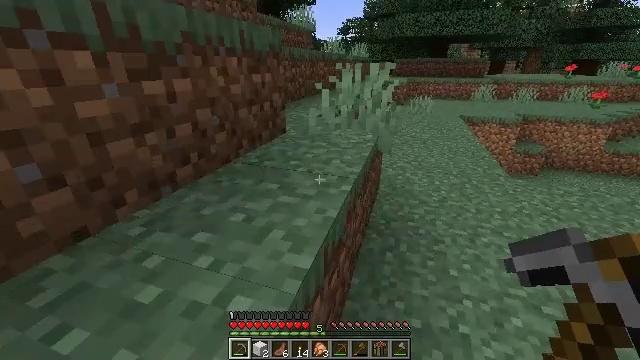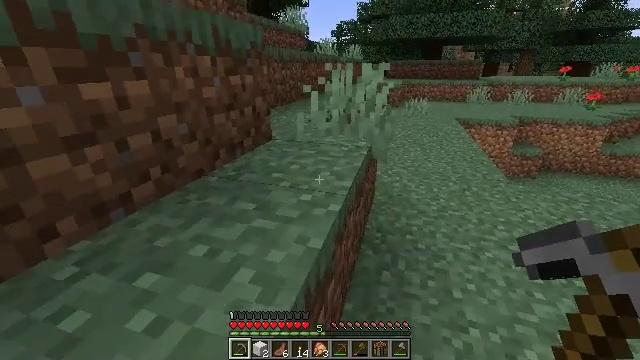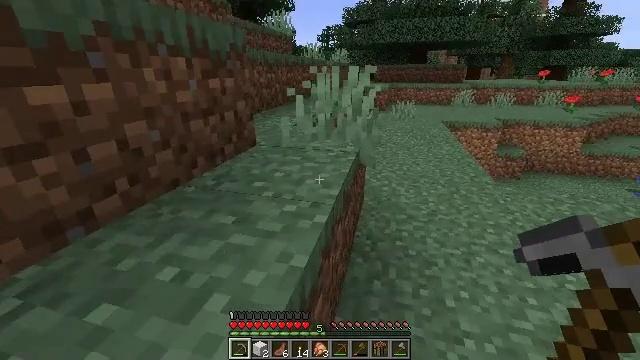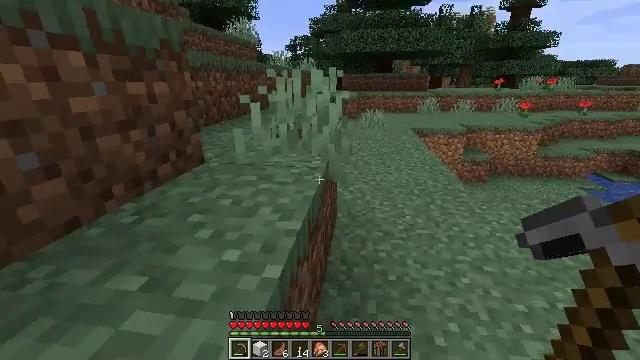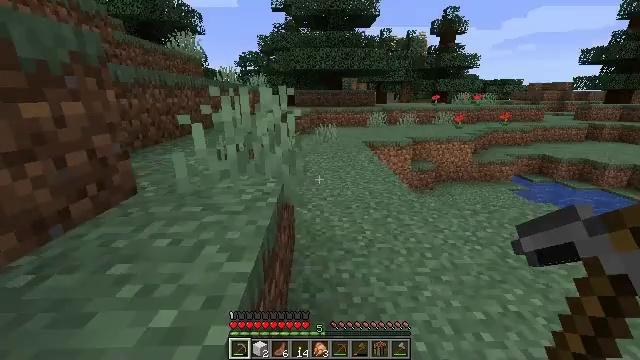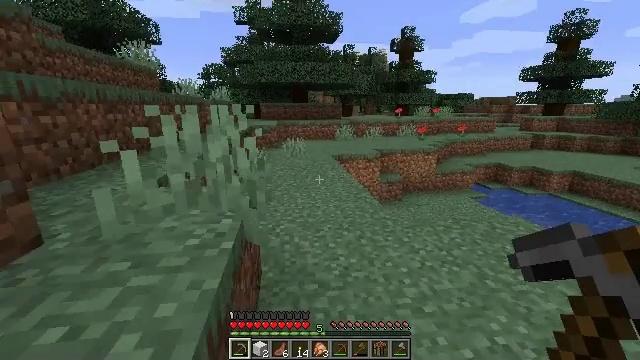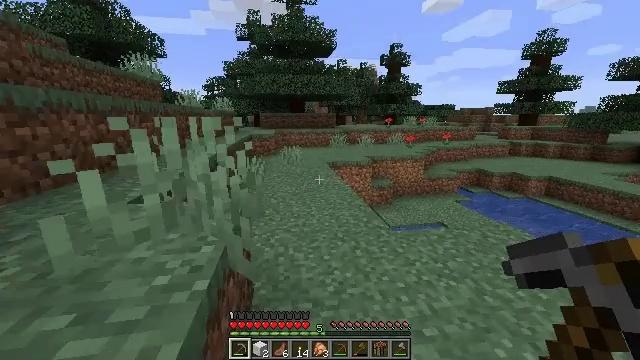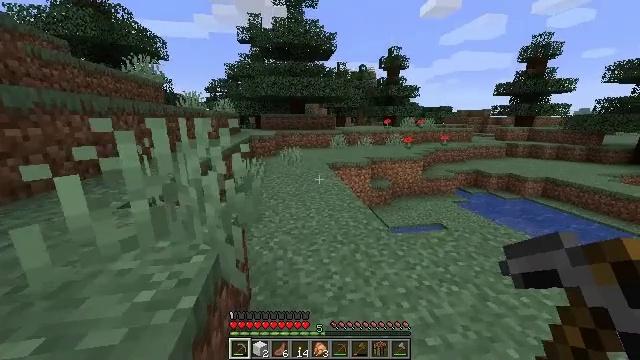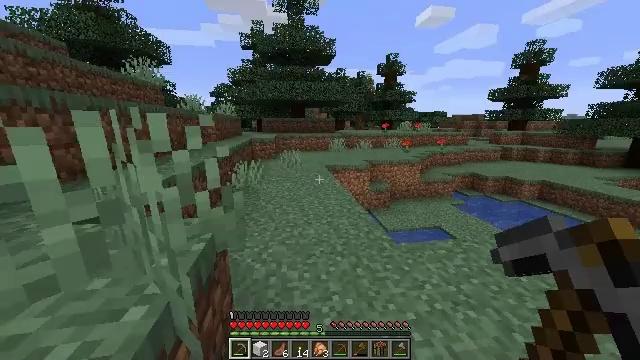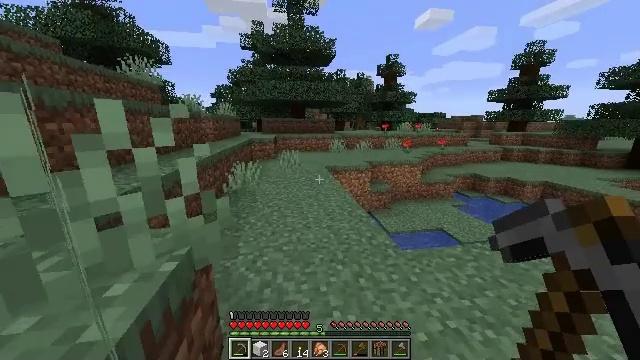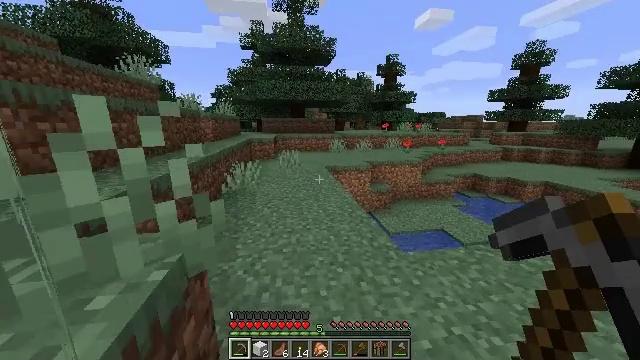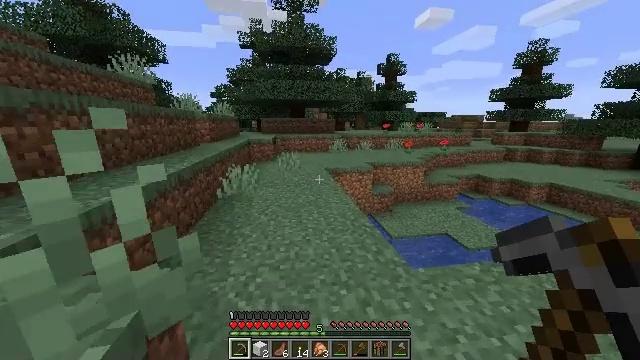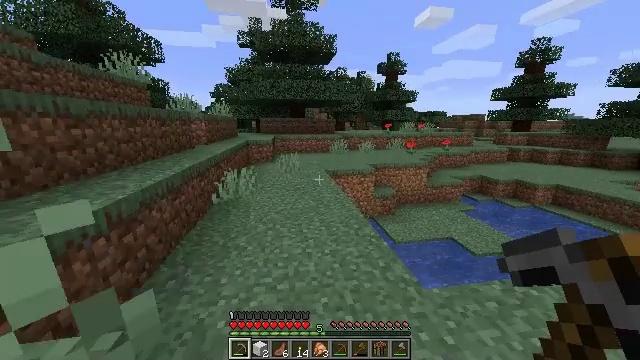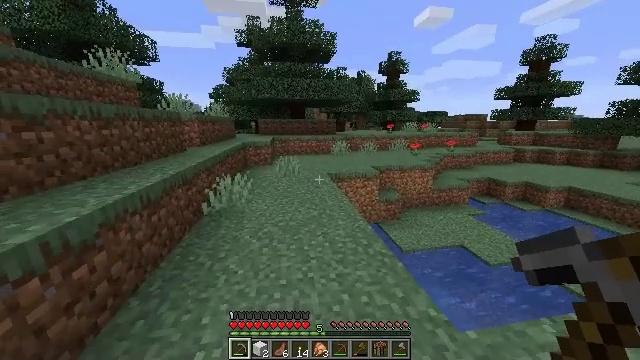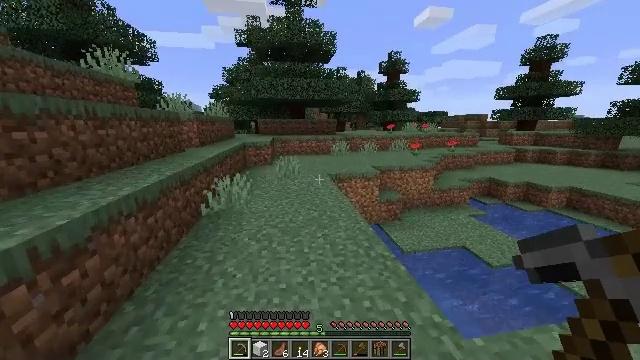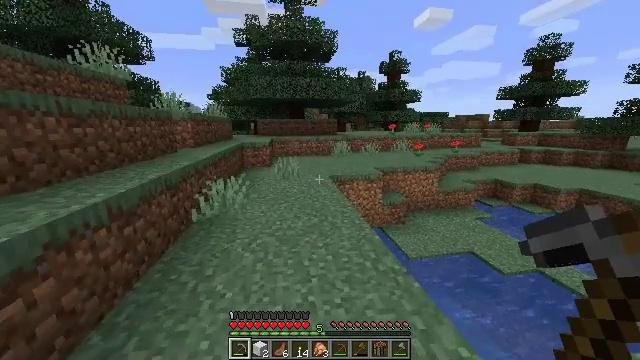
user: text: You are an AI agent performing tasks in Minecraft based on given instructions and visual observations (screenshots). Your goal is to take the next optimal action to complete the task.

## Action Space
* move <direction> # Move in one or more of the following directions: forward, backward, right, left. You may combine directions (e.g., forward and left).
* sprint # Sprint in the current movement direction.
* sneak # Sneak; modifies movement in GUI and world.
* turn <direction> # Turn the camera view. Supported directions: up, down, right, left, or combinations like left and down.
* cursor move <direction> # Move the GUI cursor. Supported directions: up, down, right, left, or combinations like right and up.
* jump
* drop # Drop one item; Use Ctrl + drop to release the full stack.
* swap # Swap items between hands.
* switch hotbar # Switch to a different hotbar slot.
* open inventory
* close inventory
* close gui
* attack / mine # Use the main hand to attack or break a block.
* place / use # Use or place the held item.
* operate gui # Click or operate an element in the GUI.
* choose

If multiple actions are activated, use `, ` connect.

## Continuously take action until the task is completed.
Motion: motion action
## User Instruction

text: Break the pumpkin to collect it.
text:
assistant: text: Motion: move forward, sprint, turn right
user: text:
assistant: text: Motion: move forward, sprint, turn right
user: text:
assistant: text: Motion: move forward, sprint, turn right and up
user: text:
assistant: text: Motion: move forward, sprint, turn right and up
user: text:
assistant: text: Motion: move forward, sprint, turn right and up
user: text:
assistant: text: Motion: move forward, sprint, turn right
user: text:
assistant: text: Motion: move forward, sprint
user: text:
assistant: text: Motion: move forward, sprint
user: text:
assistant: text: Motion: move forward, sprint
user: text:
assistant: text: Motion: move forward, sprint
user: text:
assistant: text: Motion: move forward, sprint
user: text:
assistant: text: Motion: move forward, sprint
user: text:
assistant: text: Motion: move forward, sprint
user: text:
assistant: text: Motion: move forward, sprint
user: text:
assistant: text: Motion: move forward, sprint
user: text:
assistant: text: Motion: move forward, sprint
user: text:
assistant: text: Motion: move forward, sprint
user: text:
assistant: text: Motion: move forward, sprint, jump
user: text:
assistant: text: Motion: move forward, sprint, jump
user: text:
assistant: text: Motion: move forward, sprint, jump
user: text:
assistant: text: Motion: move forward, sprint, jump
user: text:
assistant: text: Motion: move forward, sprint, jump
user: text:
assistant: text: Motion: move forward, sprint, jump
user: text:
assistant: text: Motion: move forward, sprint
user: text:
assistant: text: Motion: move forward, sprint, turn left
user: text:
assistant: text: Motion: move forward, sprint, turn left
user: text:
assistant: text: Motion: move forward, sprint, turn left
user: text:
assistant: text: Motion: move forward, sprint, turn left
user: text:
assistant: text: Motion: move forward, sprint, jump
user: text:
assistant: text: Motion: move forward, sprint, turn left, jump